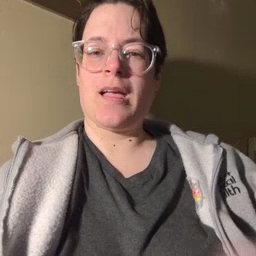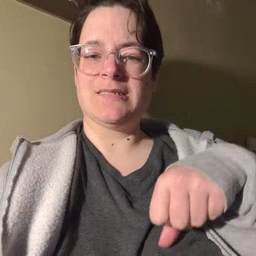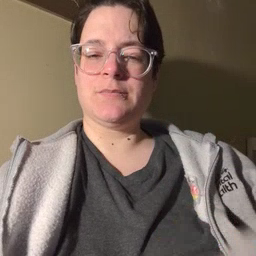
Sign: can